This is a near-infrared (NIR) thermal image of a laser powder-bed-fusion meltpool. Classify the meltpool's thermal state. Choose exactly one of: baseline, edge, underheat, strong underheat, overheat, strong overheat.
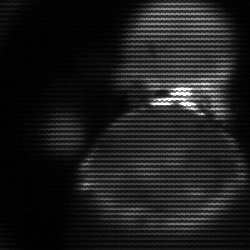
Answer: edge